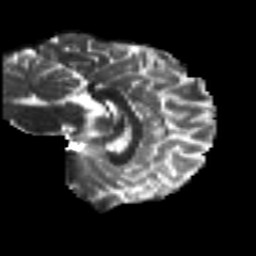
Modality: T2w
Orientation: sagittal
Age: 22
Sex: male
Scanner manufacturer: siemens
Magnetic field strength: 3 T
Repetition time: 8.8 s
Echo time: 0.085 s